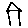
Label: house